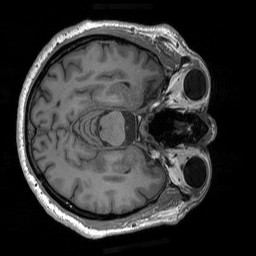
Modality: T1w
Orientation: axial
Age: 61
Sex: male
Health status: healthy
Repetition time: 1.9 s
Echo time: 0.00252 s